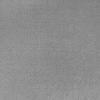
Atmospheric dust classification: dusty